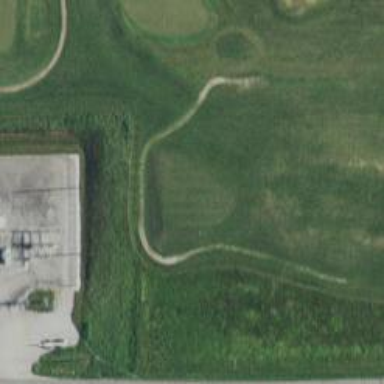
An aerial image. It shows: Path for golf carts.